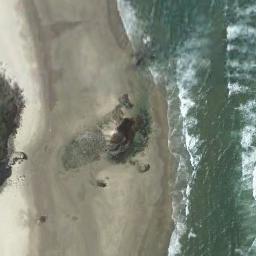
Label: beach